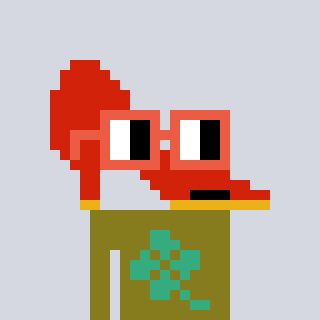
a pixel art character with square orange glasses, a highheel-shaped head and a gunk-colored body on a cool background